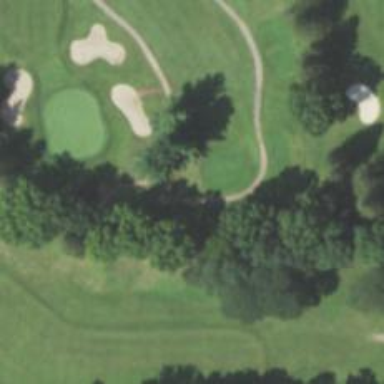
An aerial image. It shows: Pathway for golfing.